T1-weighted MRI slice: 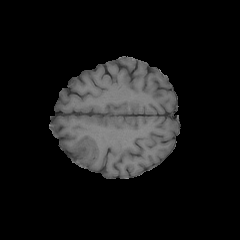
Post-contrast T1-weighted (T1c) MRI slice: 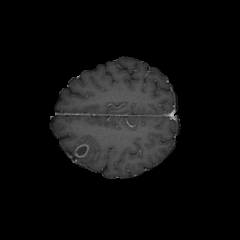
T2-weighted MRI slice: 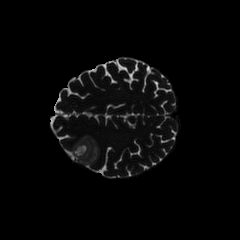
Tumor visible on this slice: yes